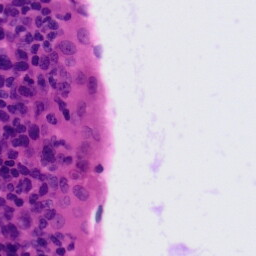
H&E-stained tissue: Tonsil